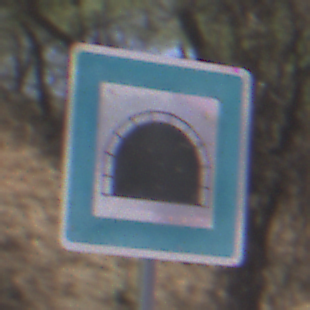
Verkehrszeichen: Tunnel
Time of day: Midday
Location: Outdoor (RoadRail)
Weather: Clear
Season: NotSpecified
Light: Natural